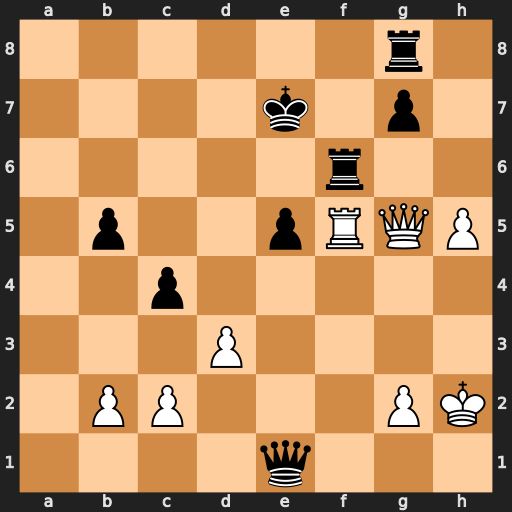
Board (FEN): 6r1/4k1p1/5r2/1p2pRQP/2p5/3P4/1PP3PK/4q3
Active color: w
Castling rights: -
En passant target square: -
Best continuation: Rxe5+ Qxe5+ Qxe5+